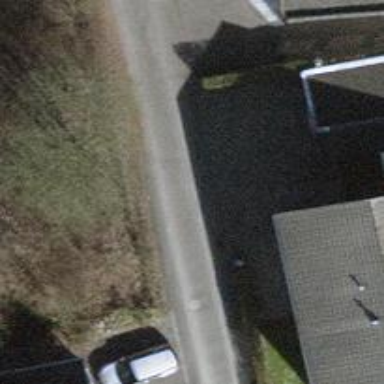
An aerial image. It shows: Residential road with asphalt surface.